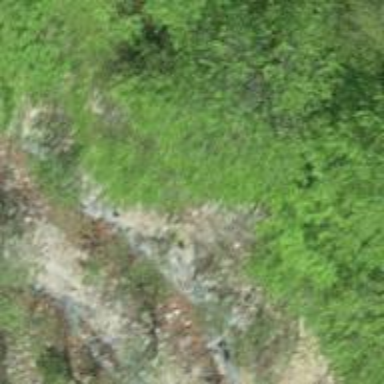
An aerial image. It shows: Cliff in nature.